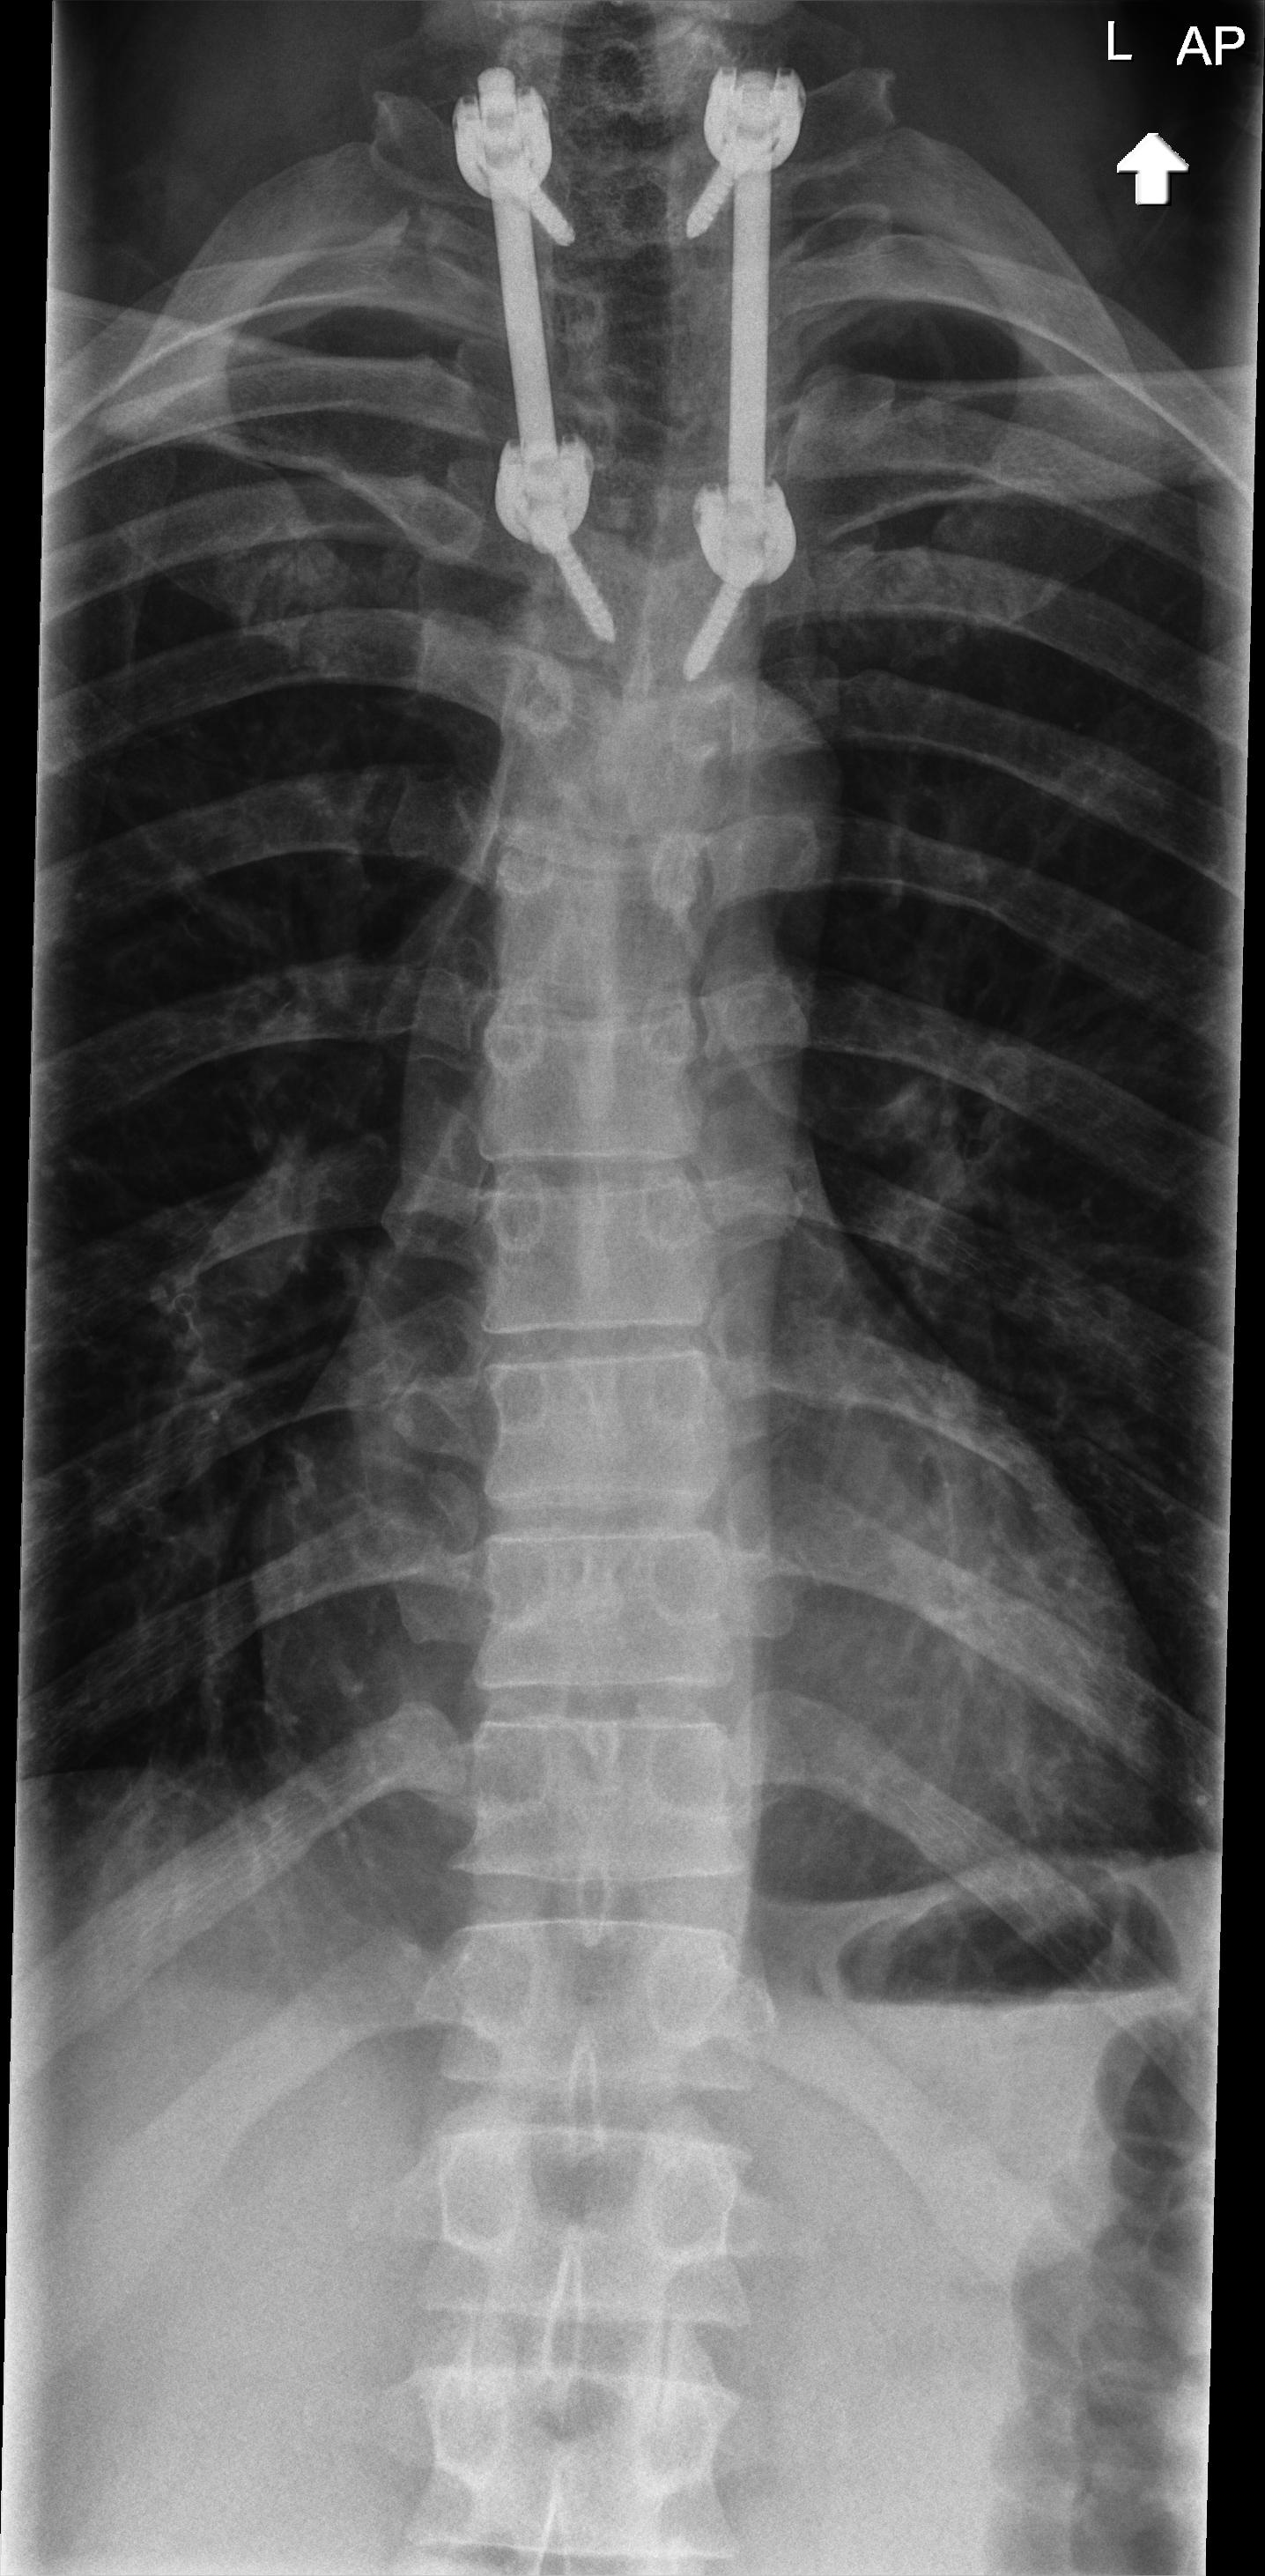
View: AP
Implant manufacturer: orthofix firebird